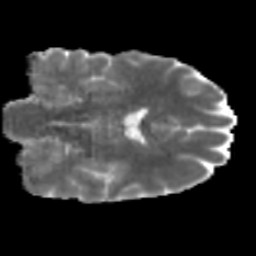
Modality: MD
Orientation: coronal
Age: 46
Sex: male
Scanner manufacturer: siemens
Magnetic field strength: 3 T
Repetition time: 5 s
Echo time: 0.092 s